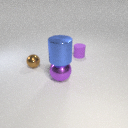
small purple rubber cylinder behind small brown metal sphere